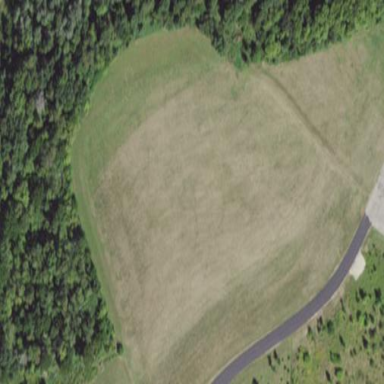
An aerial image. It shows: Area covered with grass.